Question: I have some page headings on my website but they seem to often become slightly off centre and I don't seem to be able to easily centre them.

As you can see by looking at the small semi-circle above in the logo, the ABOUT ME heading is not completely in the centre of the page.
I would very much appreciate it if anyone could assist me with putting these headers in the middle of the page.
Current CSS
'''
#navigationBar
{
width:75%;
height:35px;
margin:10px auto;
padding: 0 5px;
border:0px solid #1e1e1e;
background-color: #f3f3f3;
}
#nav
{
width: 100%;
float: left;
margin: auto;
margin-top:8px;
padding: 0;
background-color: #f3f3f3;
text-align: center;
color:#1e1e1e;
font-family:gobold;
text-align:center;
font-style:none;
font-weight: 100
}
#nav span a
{
padding-right:5%;
padding-left:5%;
text-decoration:none;
font-weight:bold;
color:#1e1e1e;
}
#nav span a:hover
{
color:#d21a20;
}
'''
Current HTML
'''
<div id="navigationBar">
<div id="nav">
<span><a href="portfolio.html">portfolio</a></span>
<span><a href="about.html">about me</a></span>
<span><a href="contact.html">contact</a></span>
</div>
</div>
'''
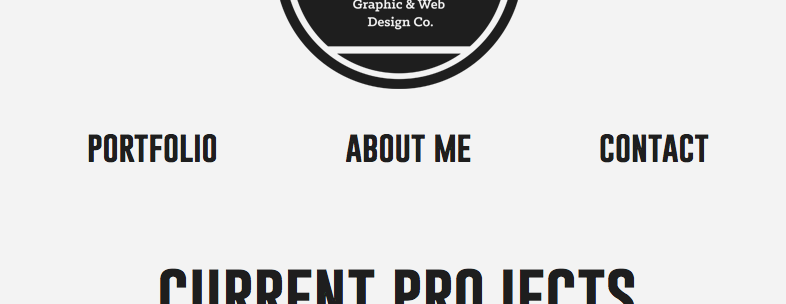
Answer: The reason that this is happening, is because your 'spans' are all different 'widths', because their 'widths' are being set by how long the text inside the 'a' tags are. For example, "portfolio" is a little longer than "contact", so it's offsetting "about me" just a little bit.
Make your 'a' tags all the same 'width' by setting 'a' with 'display: inline-block' and give it a 'width' like 'width: 100px', or whatever looks best for you.
Example: <URL>